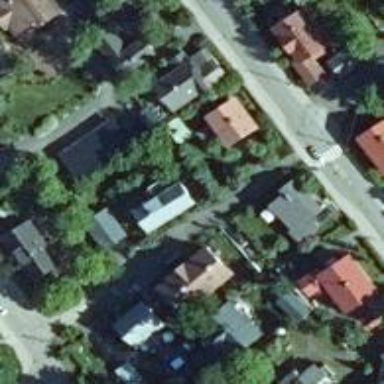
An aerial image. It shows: Residential road.